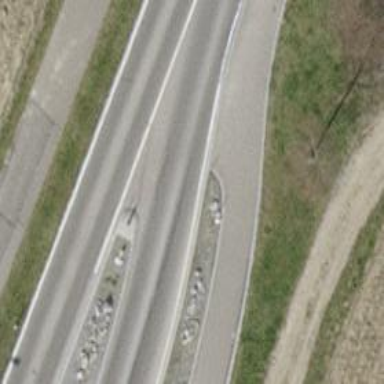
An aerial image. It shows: Secondary road with asphalt surface. It has separate sidewalks on both sides.